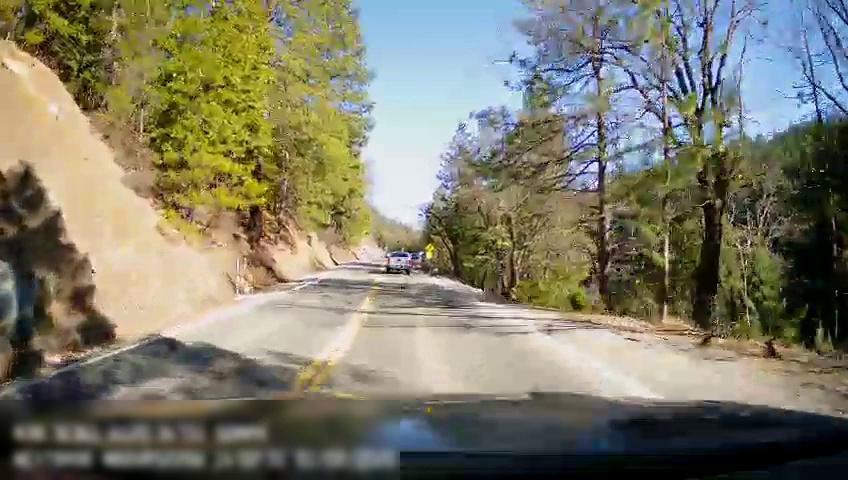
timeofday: Day
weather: Sunny
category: Drivable Space
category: Drivable Space
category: Vehicles | Truck
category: Lanes | Opposite Lane
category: Lanes | Current Lane
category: Lanes | Opposite Lane
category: Lanes | Current Lane